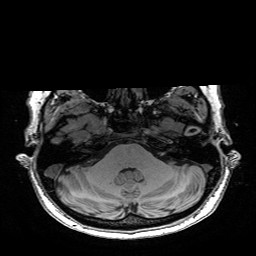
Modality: T1w
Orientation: coronal
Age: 28
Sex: female
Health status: healthy
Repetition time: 2.53 s
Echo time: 0.0034 s